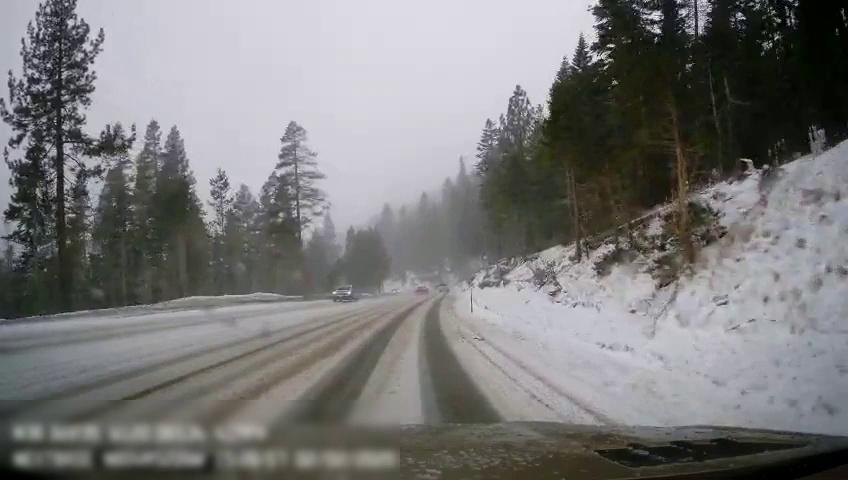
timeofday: Day
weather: Snowy
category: Drivable Space
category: Vehicles | SUV
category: Vehicles | Car
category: Vehicles | SUV